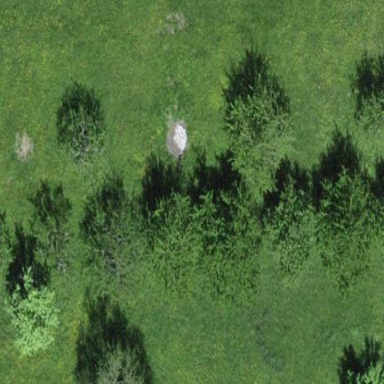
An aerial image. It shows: Orchard.